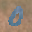
Label: 0